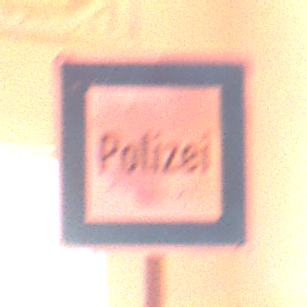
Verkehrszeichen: Polizei
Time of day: Night
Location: Outdoor (Urban)
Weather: Overcast
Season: Winter
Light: Artificial